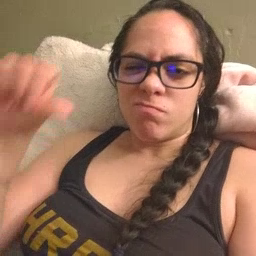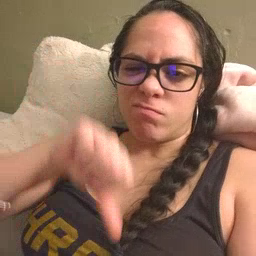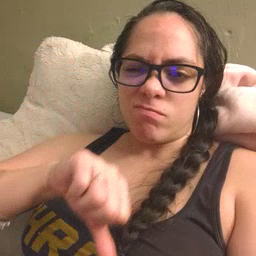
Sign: down